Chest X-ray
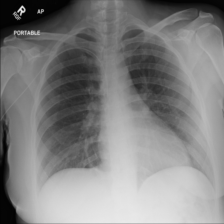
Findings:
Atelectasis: negative
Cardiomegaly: negative
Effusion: negative
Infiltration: negative
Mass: negative
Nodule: positive
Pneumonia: negative
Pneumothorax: negative
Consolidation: negative
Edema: negative
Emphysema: negative
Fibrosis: negative
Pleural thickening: negative
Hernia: negative